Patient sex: M
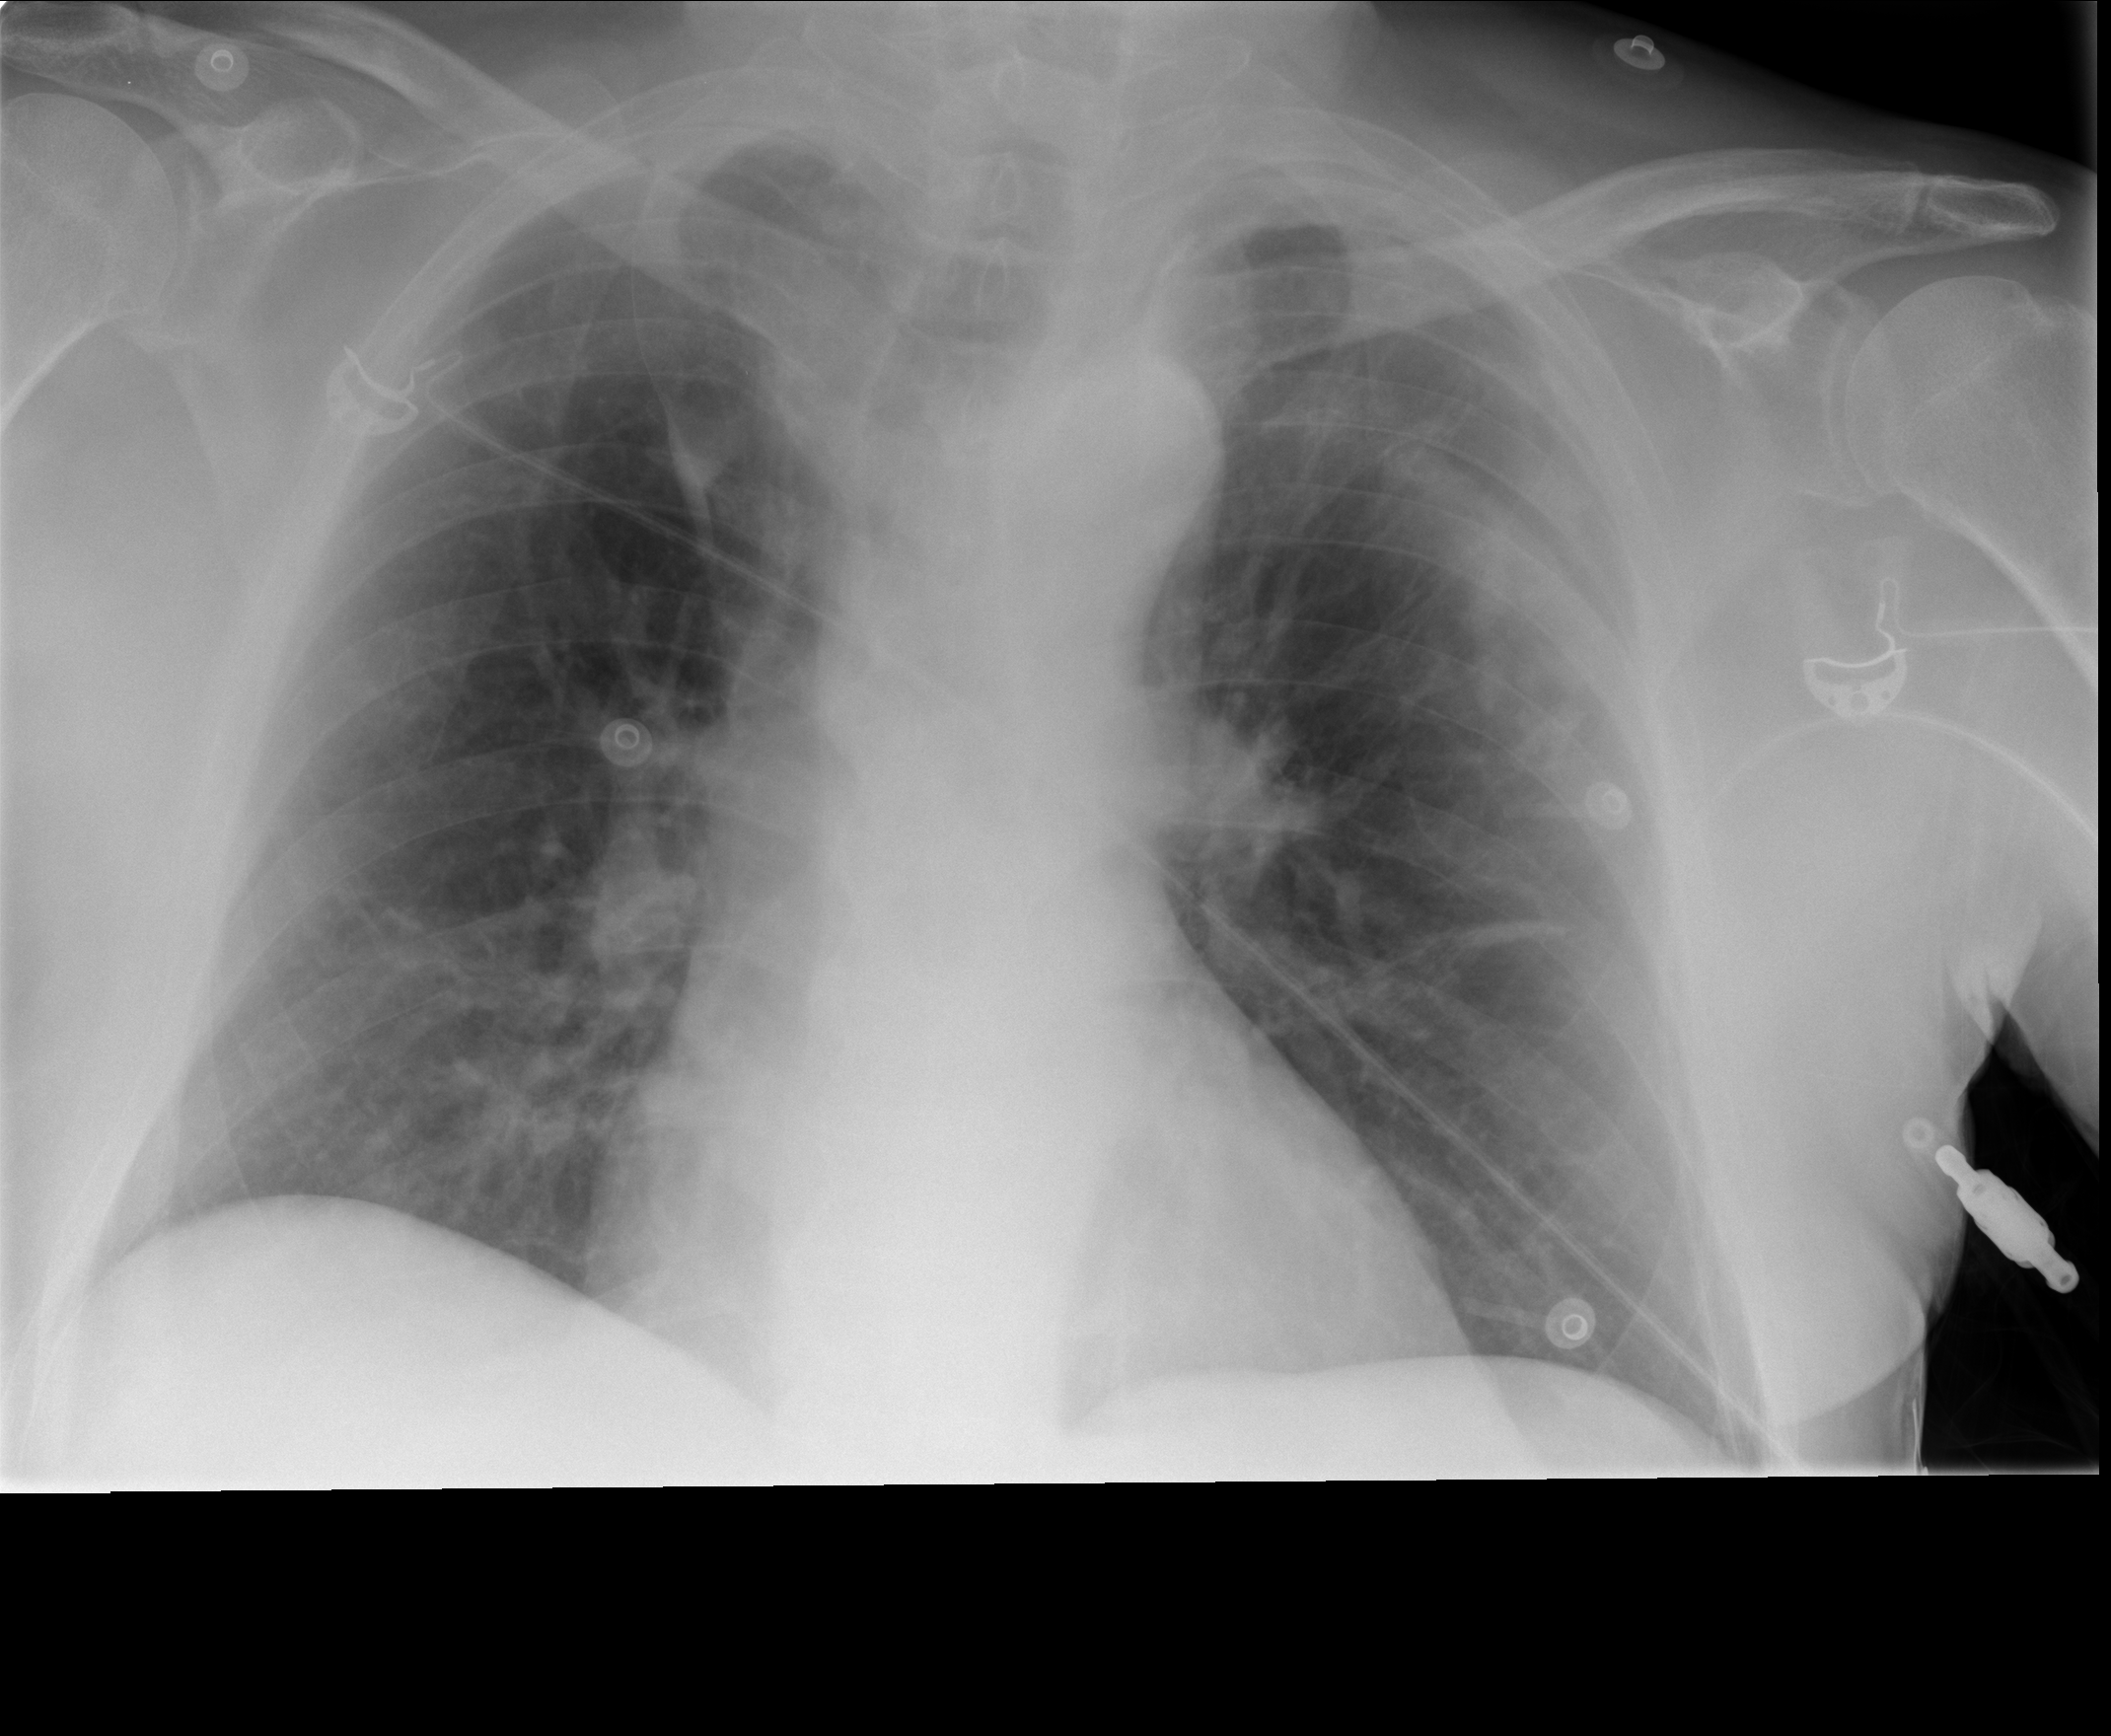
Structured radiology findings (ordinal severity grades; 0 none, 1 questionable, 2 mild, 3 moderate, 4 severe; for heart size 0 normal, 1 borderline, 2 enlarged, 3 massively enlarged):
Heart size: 0
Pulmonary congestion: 1
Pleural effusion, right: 0
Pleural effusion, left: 0
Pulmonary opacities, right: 0
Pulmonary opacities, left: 2
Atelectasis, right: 0
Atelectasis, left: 0